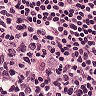
Metastatic tissue present: no